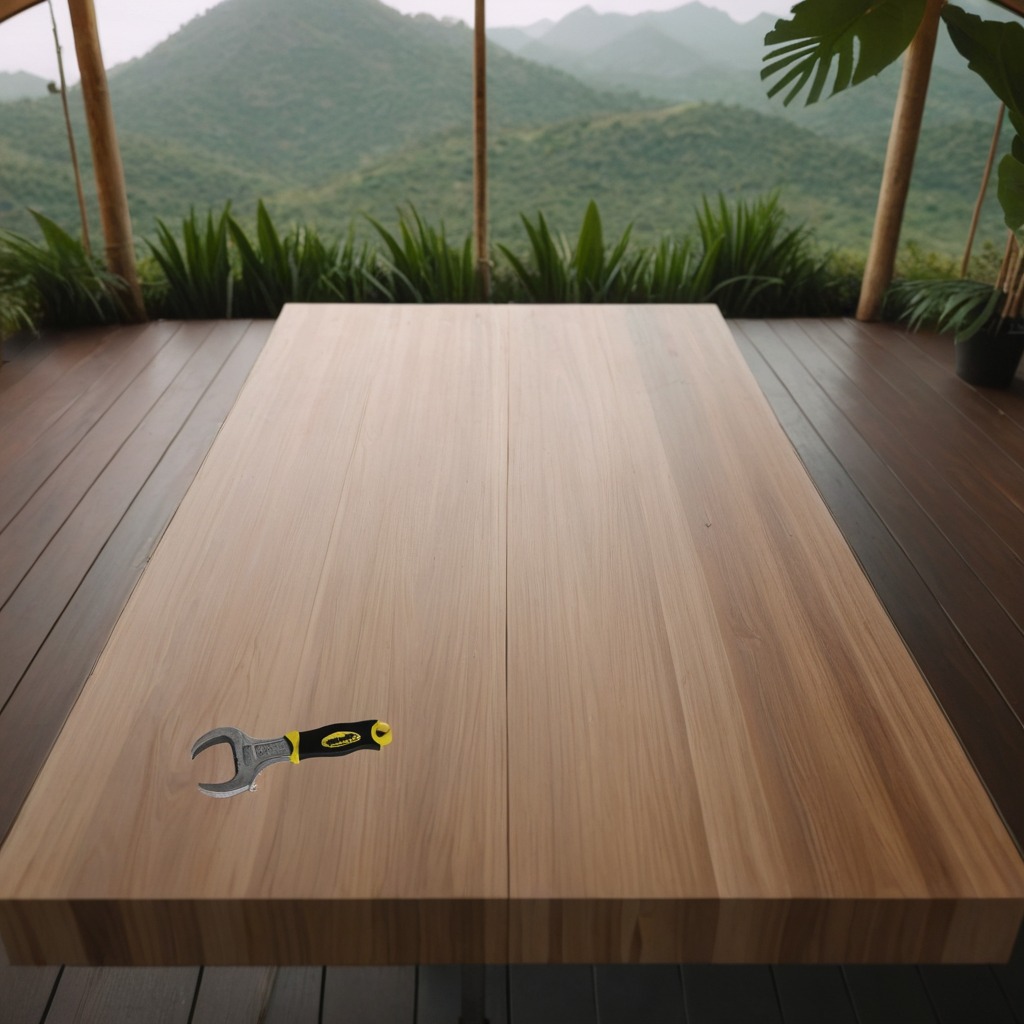
An wrench is lying on a clean wooden table inside a jungle field workshop tent.